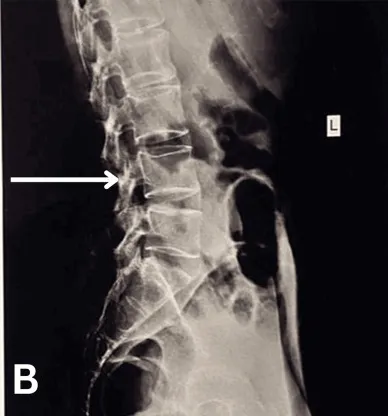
Lumbosacral spine X-ray. (B) Lateral view of the lumbosacral spine where curvature has disappeared.
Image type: radiology (x_ray)